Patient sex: F
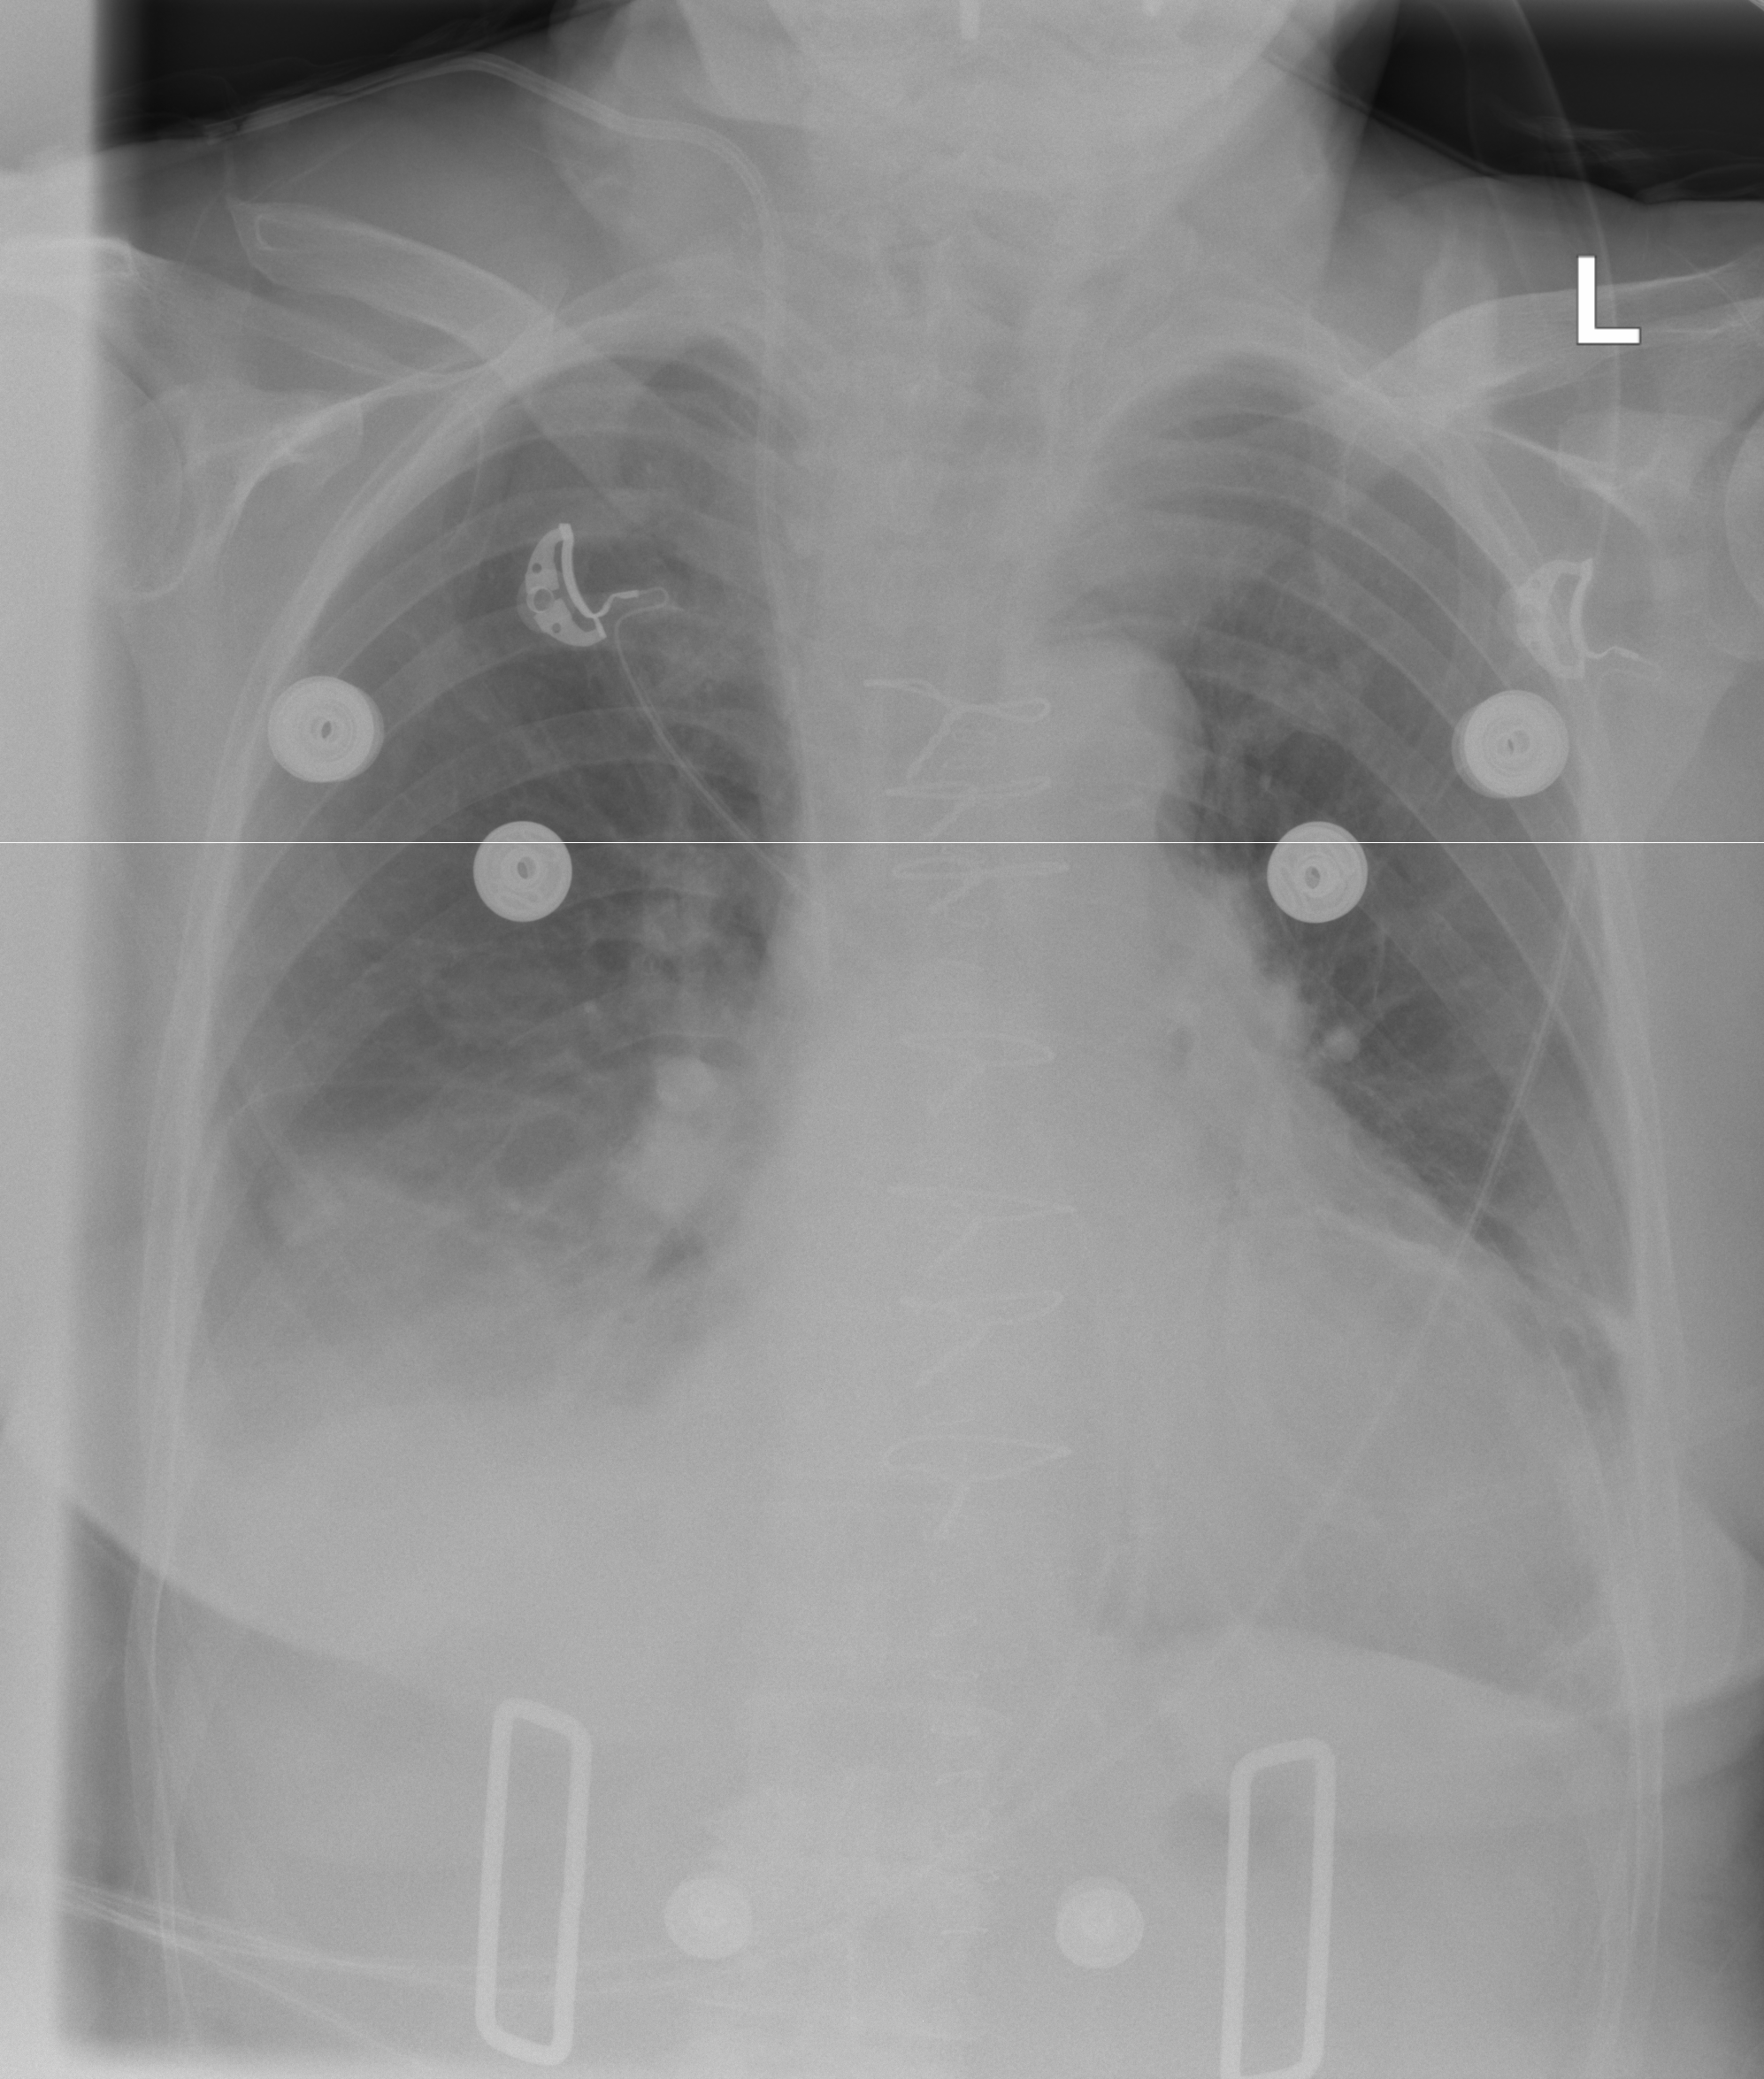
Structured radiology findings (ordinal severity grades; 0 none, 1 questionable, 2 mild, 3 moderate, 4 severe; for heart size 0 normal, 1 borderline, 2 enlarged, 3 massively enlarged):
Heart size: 2
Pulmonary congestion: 0
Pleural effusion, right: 2
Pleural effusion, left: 2
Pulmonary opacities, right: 0
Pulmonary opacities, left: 0
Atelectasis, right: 2
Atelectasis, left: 2